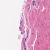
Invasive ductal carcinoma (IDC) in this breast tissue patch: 0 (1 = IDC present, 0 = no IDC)